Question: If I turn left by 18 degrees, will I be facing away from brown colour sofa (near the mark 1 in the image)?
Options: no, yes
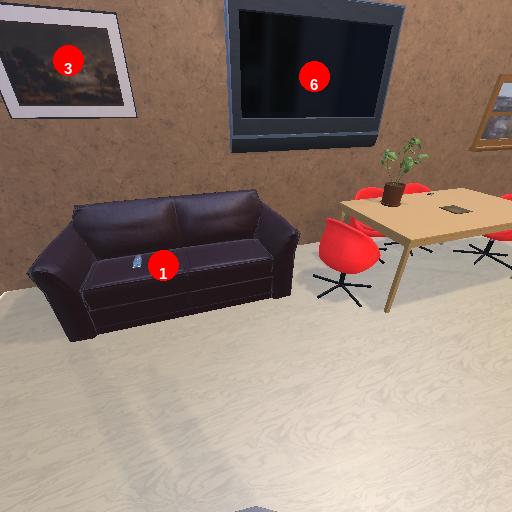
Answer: no